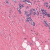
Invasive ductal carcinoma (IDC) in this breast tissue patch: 0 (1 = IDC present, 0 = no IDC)